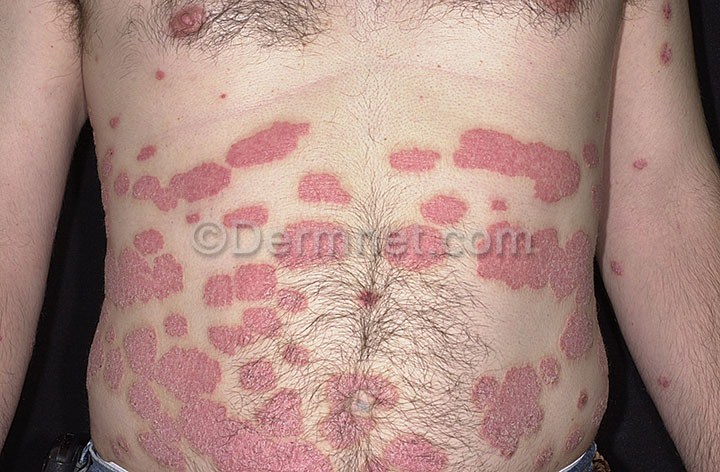
Disease: Psoriasis pictures Lichen Planus and related diseases